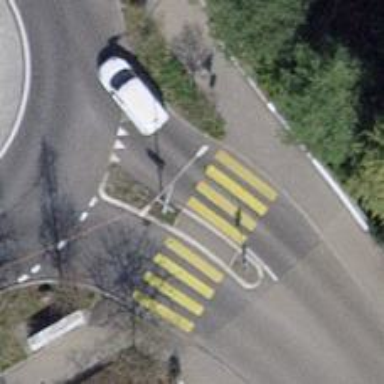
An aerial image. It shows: Kerb serving as barrier.